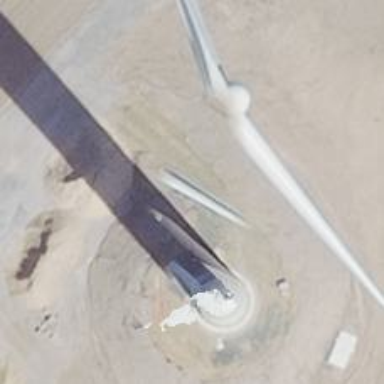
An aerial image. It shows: Wind generator of the horizontal axis type made by Vestas.